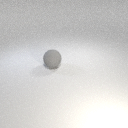
large gray rubber sphere